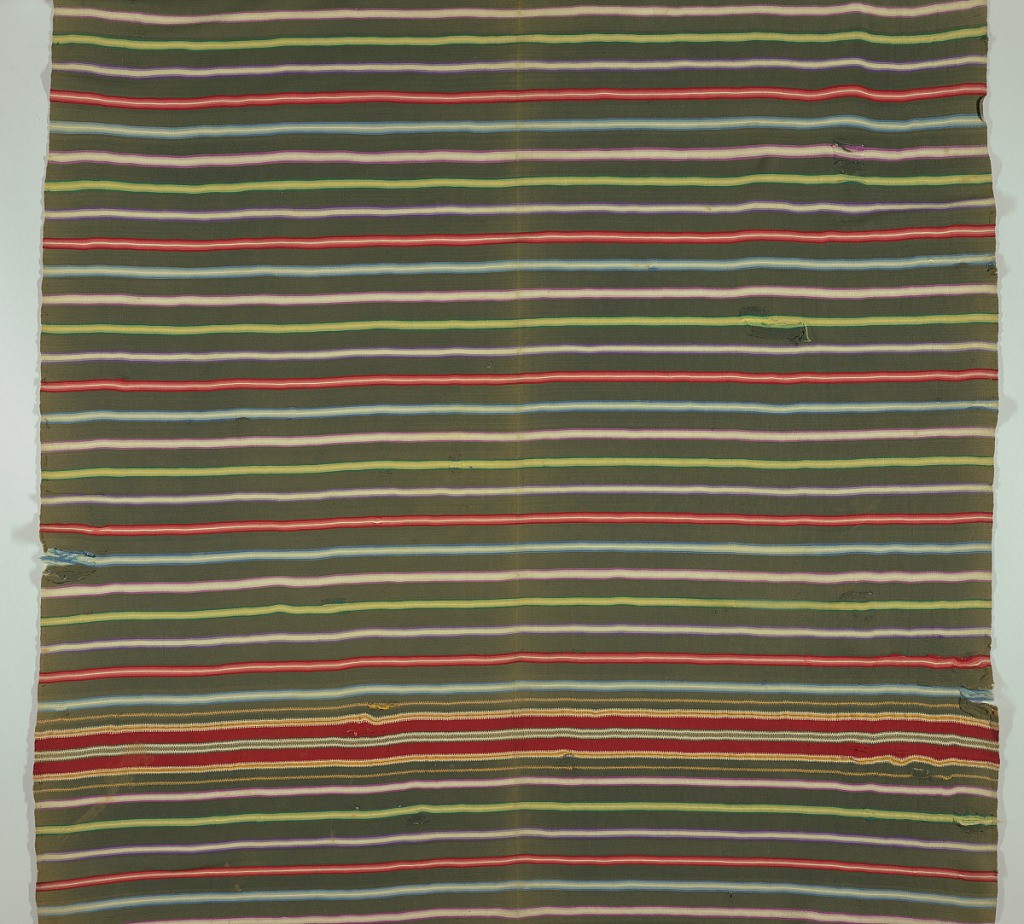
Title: Sarape
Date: ca. 1870
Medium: wool, cotton Technique: tapestry weave
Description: Black sarape with repeating series of stripes in red, blue-violet, green and purple. Sequence of stripes broken at either end for a band of yellow, red and white stripes. Remains of warp fringe on ends.